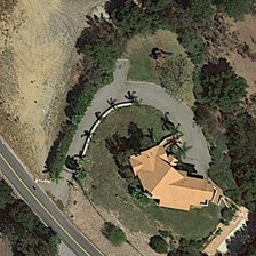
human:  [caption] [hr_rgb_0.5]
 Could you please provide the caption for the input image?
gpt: This house surrounded by trees is a wise house with yellow roof.

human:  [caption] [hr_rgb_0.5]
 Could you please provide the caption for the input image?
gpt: A white car and a red car stopped by a winding road.

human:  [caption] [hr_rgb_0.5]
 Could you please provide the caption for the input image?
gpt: A white car and red car house stop beside the twisted road stretch.

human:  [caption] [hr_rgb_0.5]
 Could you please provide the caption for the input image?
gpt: a white car and a red stop near the house near a stretch of winding road.

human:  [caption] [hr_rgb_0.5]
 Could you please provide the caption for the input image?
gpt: It's a beautiful house with a yellow roof on the bare land surrounded by trees.